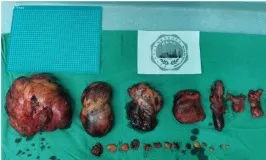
(C) A total of 21 retroperitoneal tumors were removed in the eighth operation.
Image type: medical_photograph (other_medical_photograph)